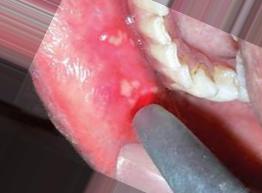
Condition: Mouth Ulcer